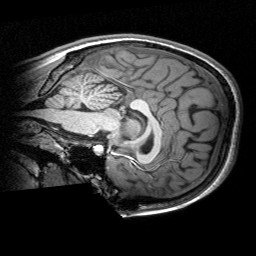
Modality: T1w
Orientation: sagittal
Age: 17
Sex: female
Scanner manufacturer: siemens
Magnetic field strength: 3 T
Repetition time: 2.53 s
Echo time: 0.00297 s